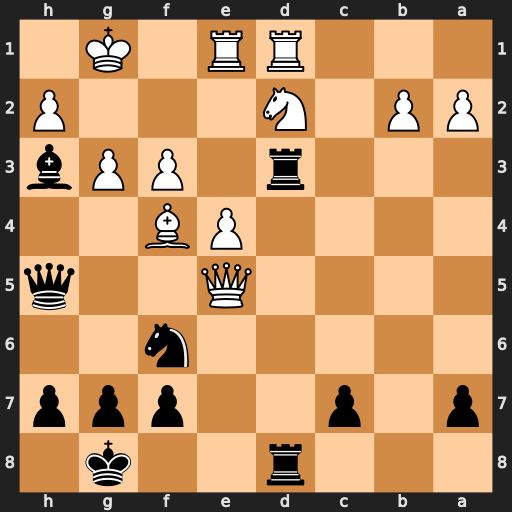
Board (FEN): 3r2k1/p1p2ppp/5n2/4Q2q/4PB2/3r1PPb/PP1N3P/3RR1K1
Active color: b
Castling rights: -
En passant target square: -
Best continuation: Qxe5 Bxe5 Rxd2 Rxd2 Rxd2